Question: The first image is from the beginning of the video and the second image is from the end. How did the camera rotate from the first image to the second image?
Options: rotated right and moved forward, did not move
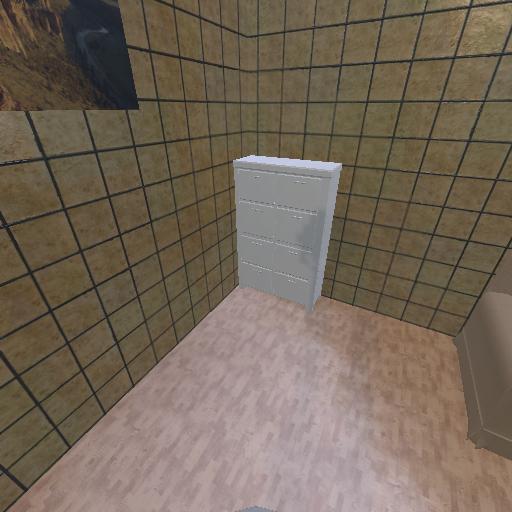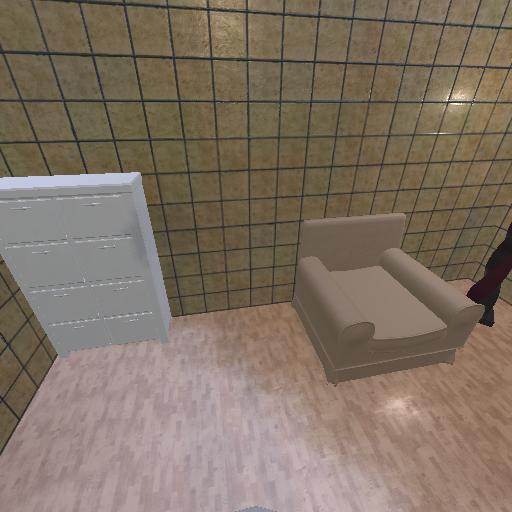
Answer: rotated right and moved forward